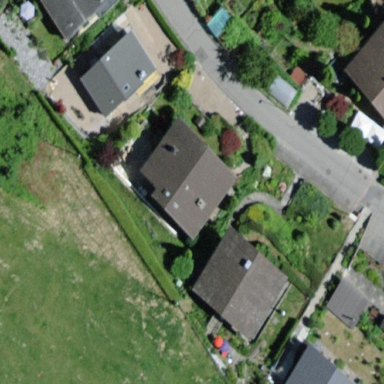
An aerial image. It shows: Residential building.